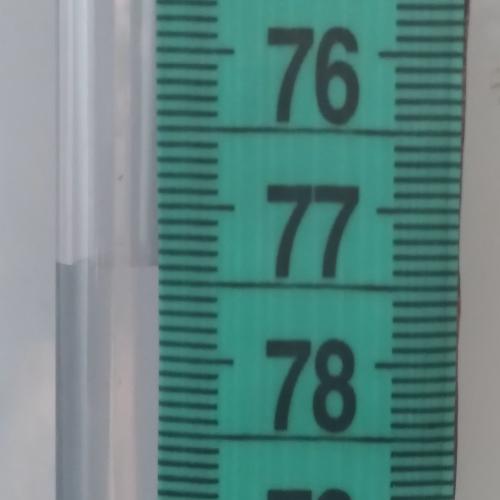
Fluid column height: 77.4 cm